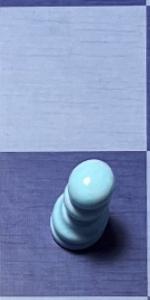
Label: Pawn_White